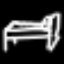
Label: bed